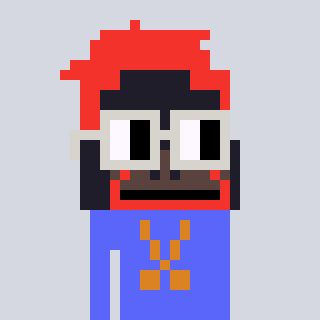
a pixel art character with square light gray glasses, a orangutan-shaped head and a purple-colored body on a cool background